Field crop: maize
Growth stage: 2
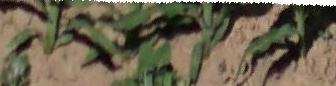
Species: maize